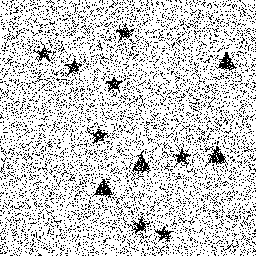
Squares: 0
Triangles: 4
Stars: 8
Total shapes: 12